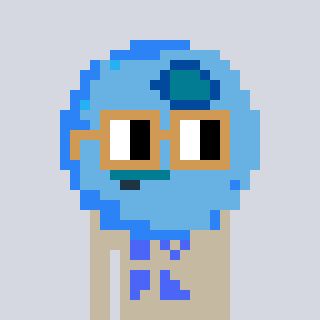
a pixel art character with square brown glasses, a blueberry-shaped head and a bege-colored body on a cool background